Field crop: maize
Growth stage: 2
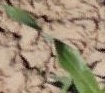
Species: maize